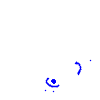
Particle: kaon